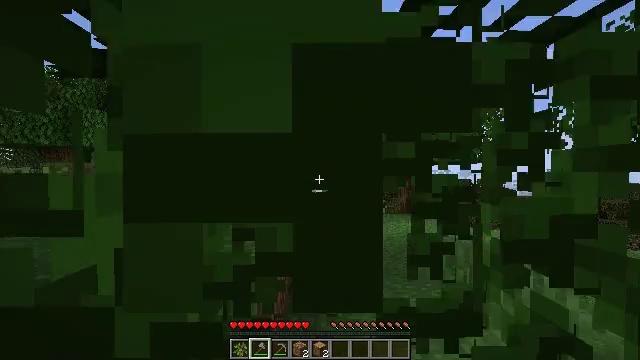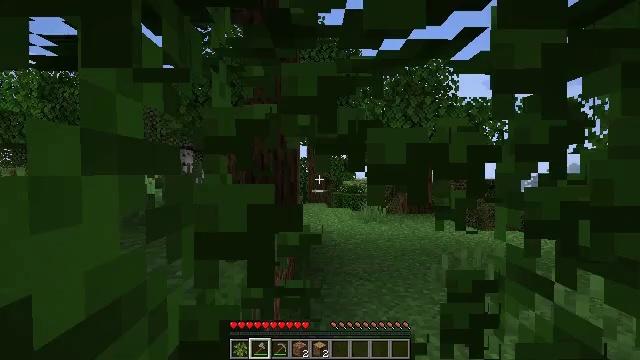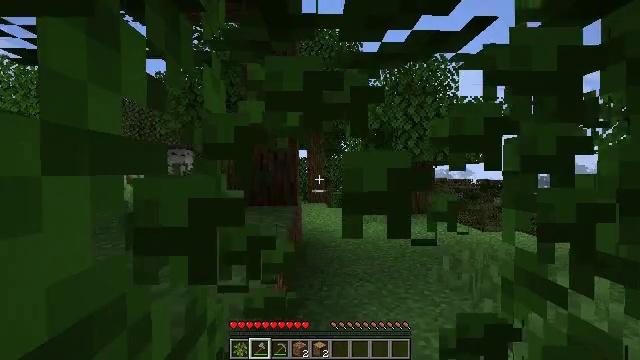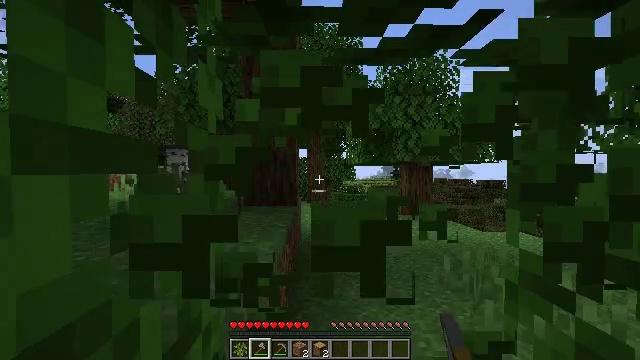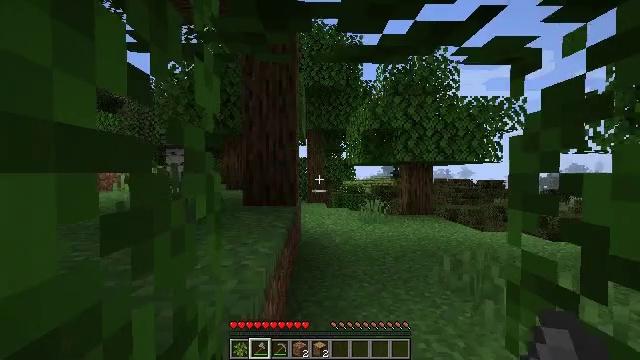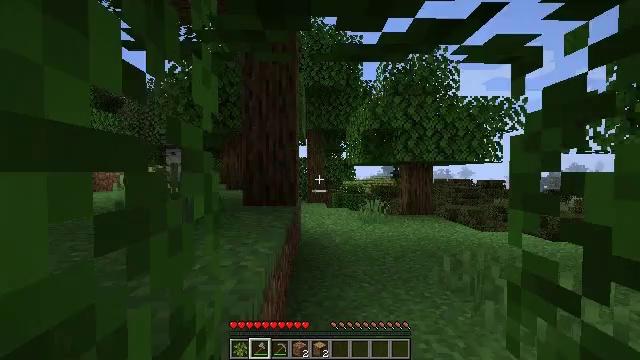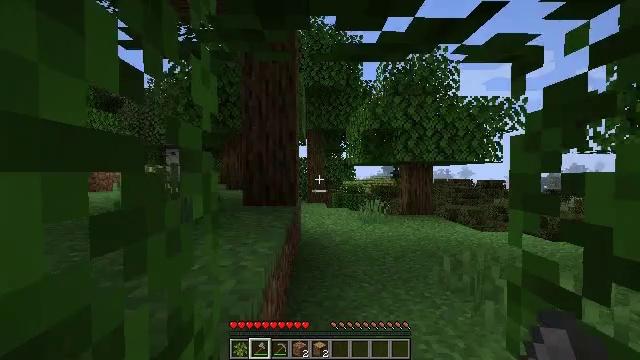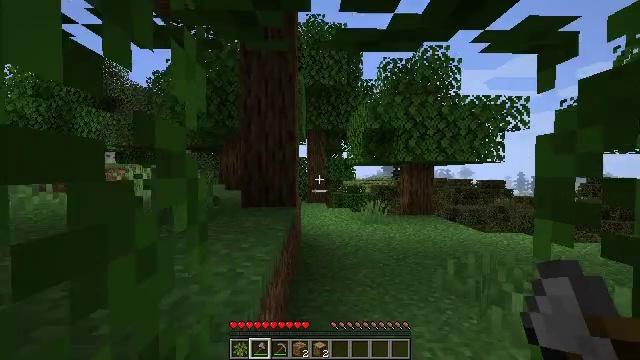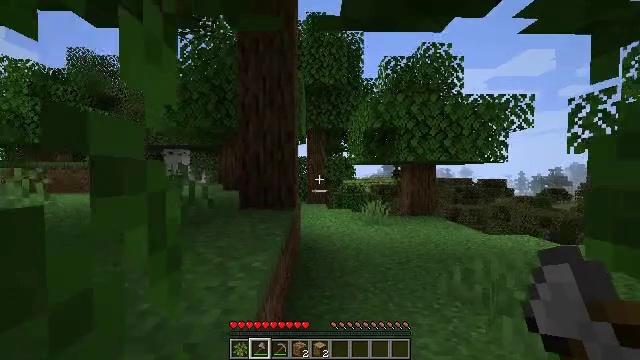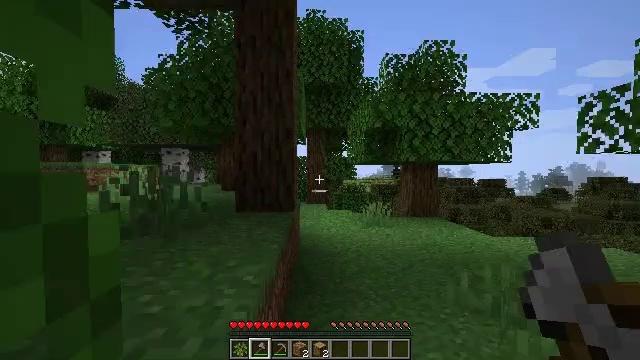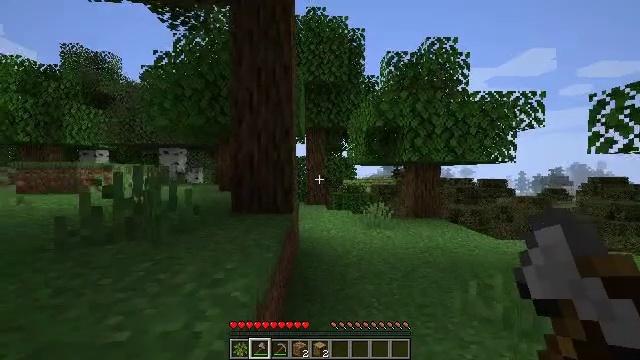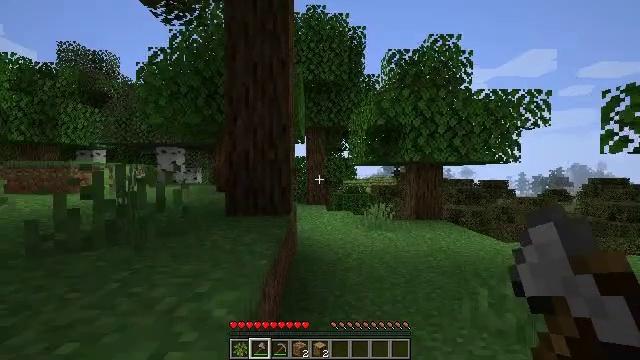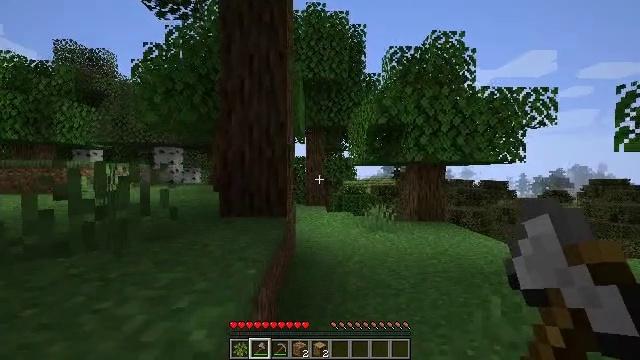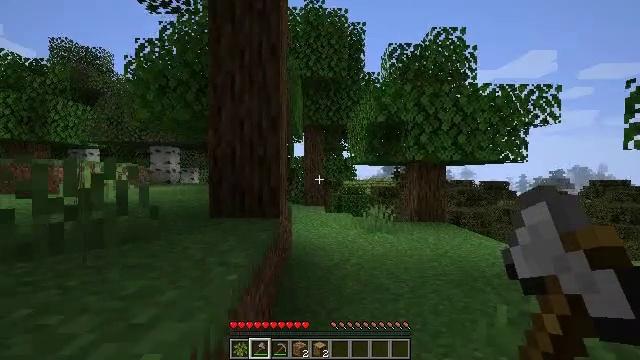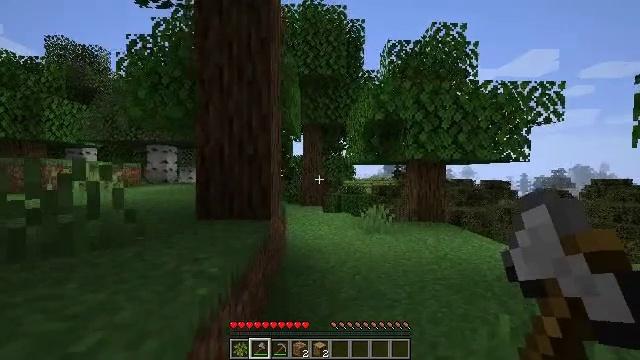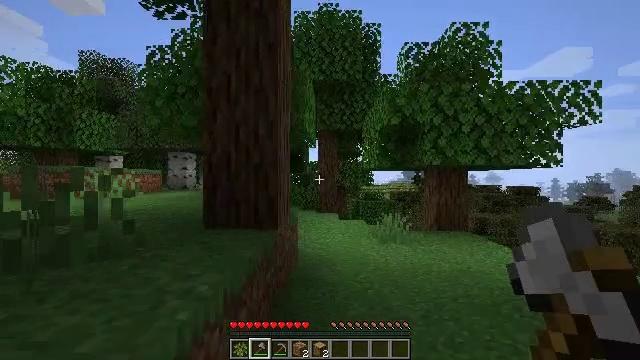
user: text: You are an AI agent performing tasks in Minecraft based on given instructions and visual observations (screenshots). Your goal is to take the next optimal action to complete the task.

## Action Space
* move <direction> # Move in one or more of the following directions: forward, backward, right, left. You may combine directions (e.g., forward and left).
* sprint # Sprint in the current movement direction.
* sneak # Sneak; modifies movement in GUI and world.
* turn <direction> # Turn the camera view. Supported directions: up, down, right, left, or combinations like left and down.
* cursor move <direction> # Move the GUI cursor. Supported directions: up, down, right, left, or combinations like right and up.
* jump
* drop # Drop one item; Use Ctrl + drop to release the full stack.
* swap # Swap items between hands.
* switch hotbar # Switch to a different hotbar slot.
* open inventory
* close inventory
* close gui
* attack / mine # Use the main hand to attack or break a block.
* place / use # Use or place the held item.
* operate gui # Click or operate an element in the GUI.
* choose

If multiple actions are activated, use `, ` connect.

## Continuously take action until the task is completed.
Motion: motion action
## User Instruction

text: Gather oak leaves by attacking.
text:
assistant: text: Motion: attack / mine
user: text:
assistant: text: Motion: attack / mine
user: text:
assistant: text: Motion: attack / mine
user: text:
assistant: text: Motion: attack / mine
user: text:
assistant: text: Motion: attack / mine
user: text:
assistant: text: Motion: move forward, attack / mine
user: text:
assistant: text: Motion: move forward
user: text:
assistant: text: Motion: move forward
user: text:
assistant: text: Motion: move forward
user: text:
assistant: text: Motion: move forward
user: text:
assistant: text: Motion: move forward
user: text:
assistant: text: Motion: move forward and move right
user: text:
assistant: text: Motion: move forward and move right
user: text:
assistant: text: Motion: move forward and move right
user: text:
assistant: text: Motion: move forward and move right, turn left and up
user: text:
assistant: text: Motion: move forward and move right, turn left and up
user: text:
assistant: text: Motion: move forward, turn left
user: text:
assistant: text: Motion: move forward, turn left
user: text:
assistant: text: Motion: move forward, turn left
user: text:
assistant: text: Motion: move forward
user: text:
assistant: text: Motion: move forward, turn right
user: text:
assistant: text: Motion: move forward, turn left
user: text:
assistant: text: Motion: move forward
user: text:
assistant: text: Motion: attack / mine
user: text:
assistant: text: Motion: attack / mine
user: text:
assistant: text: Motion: attack / mine
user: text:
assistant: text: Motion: attack / mine
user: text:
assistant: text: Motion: attack / mine
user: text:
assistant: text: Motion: attack / mine
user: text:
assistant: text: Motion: turn right and down, attack / mine